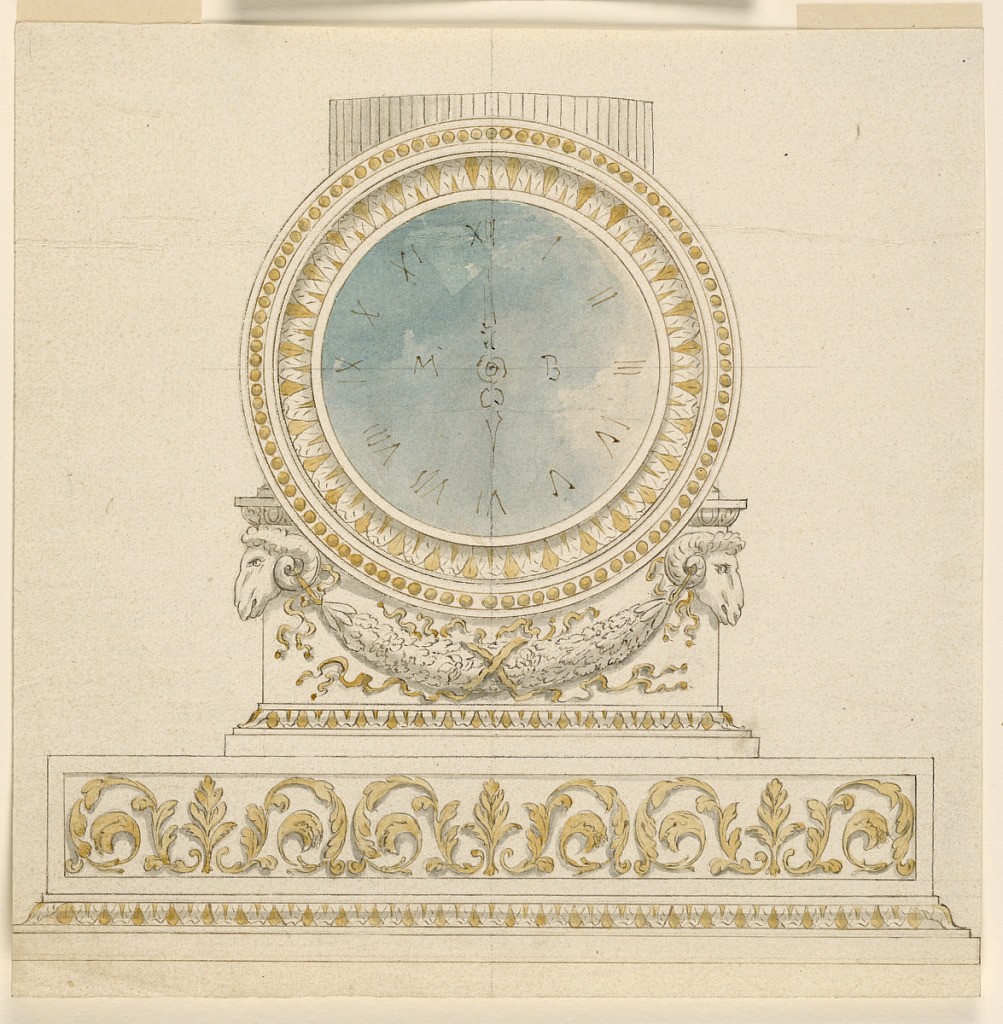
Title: Design for a Clock
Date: early 19th century
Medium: Pen and ink, brush and watercolor, black chalk on paper
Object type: Drawing
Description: Vertical rectangle. Design for a clock on large base with decorated frieze with acanthus scrolls beside a plant. Above the base, a pedestal with a piece of a fluted column. The former is decorated with a festoon supported by ram hands. Dial of the clock is in the front of the pedestal and column.